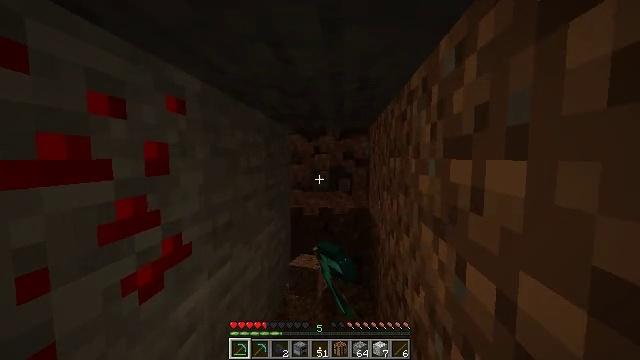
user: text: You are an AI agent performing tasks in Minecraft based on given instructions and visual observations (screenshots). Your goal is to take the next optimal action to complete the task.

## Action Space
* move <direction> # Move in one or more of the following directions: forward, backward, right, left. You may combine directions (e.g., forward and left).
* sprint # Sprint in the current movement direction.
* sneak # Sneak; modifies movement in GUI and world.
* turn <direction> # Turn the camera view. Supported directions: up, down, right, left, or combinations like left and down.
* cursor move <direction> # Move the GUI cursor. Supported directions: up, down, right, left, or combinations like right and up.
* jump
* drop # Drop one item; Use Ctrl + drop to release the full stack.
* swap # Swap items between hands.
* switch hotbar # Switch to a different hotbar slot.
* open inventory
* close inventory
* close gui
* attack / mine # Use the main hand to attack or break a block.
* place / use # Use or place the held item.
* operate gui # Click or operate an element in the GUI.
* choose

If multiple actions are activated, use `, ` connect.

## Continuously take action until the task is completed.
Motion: motion action
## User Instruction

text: Mine the granite block.
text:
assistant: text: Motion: attack / mine